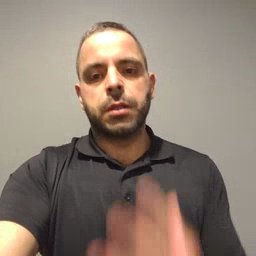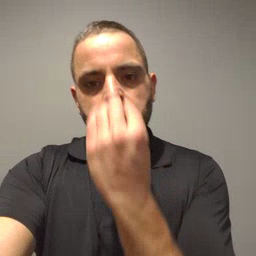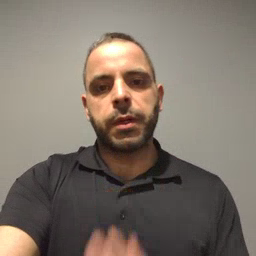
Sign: sleep